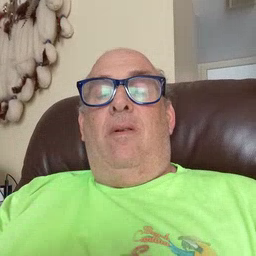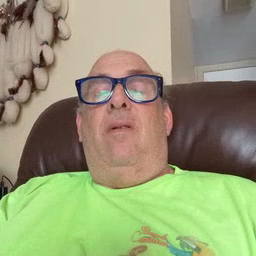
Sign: cereal